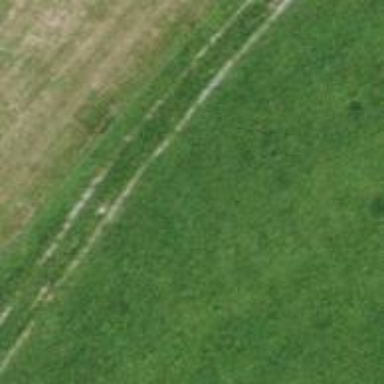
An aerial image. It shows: Track with grade 3 surface.